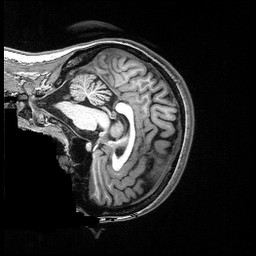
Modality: T1w
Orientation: sagittal
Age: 25
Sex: female
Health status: healthy
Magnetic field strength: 3 T
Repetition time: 2.53 s
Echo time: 0.00331 s